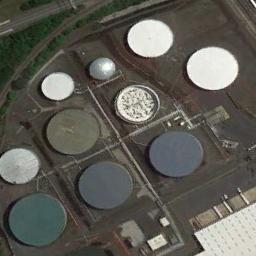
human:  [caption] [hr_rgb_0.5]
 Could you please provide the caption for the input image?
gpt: Several buildings are beside the storage tanks .

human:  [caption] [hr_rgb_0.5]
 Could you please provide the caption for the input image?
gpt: There are some white and black storage tanks on the bare land .

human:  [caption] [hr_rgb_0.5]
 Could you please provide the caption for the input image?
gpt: There are two rows of storage tanks on each open lot .

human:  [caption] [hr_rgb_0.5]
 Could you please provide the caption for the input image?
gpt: There are several neatly arranged large oil storage tanks in the factory, And there are large lawns in the factory .

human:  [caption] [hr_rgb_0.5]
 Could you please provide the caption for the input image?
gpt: There are some storage tanks of different sizes .